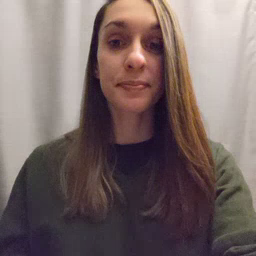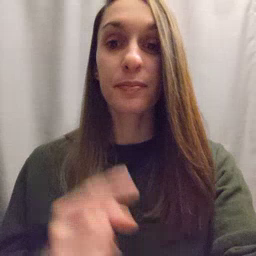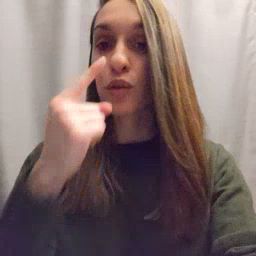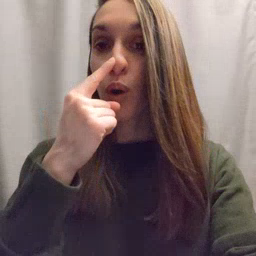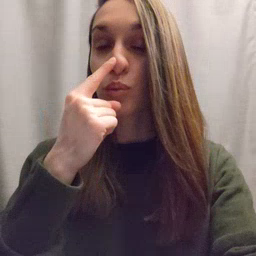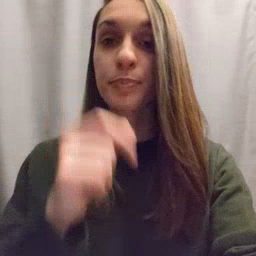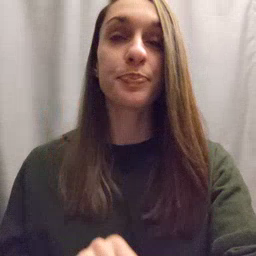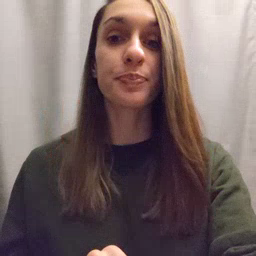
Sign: nose